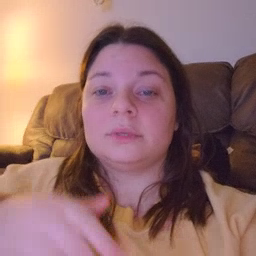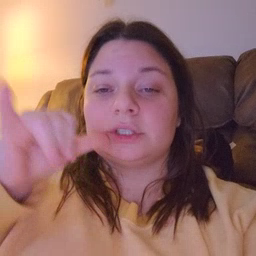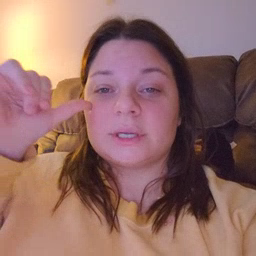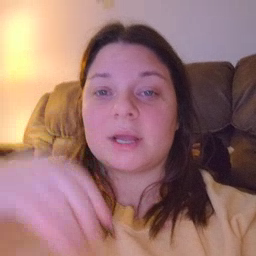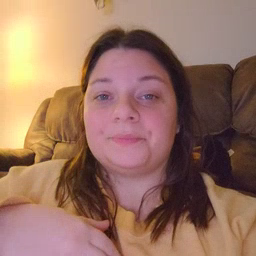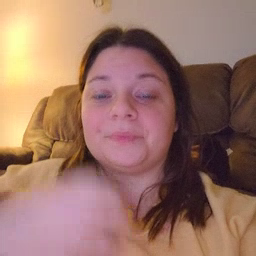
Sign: yesterday